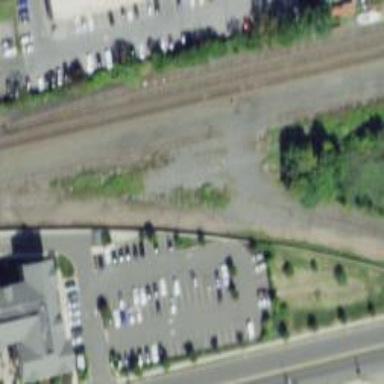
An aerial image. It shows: Disused railway spur line.